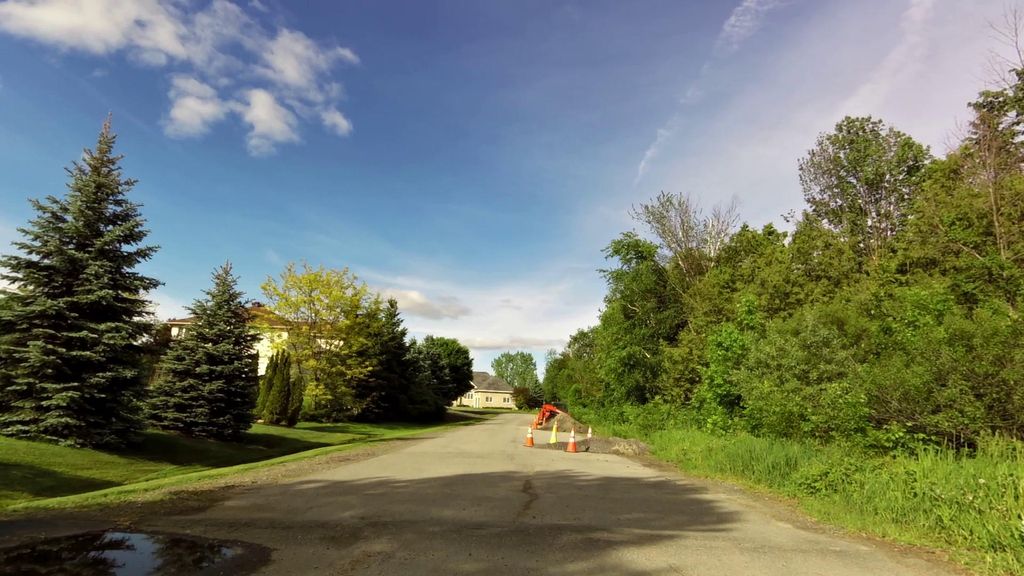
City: ottawa-gatineau